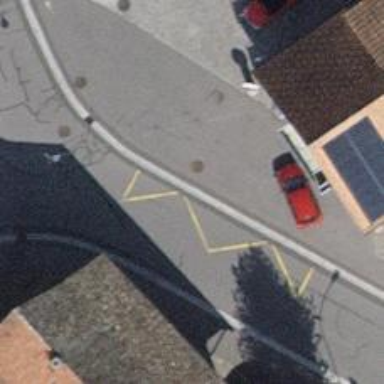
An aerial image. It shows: Kerb serving as barrier.